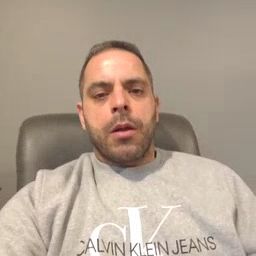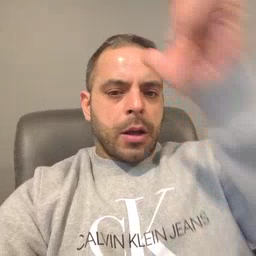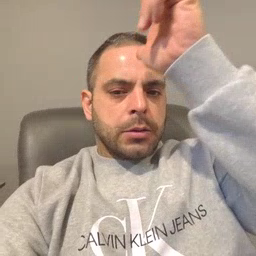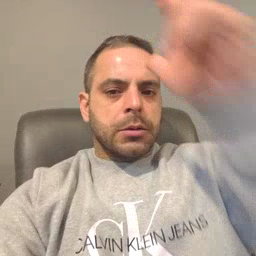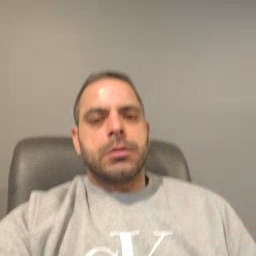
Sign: hen